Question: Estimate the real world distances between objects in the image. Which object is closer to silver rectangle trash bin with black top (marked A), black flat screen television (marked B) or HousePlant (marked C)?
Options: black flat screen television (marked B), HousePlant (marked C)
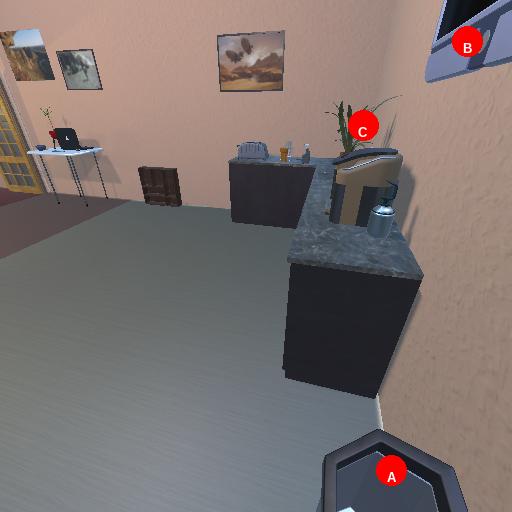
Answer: black flat screen television (marked B)